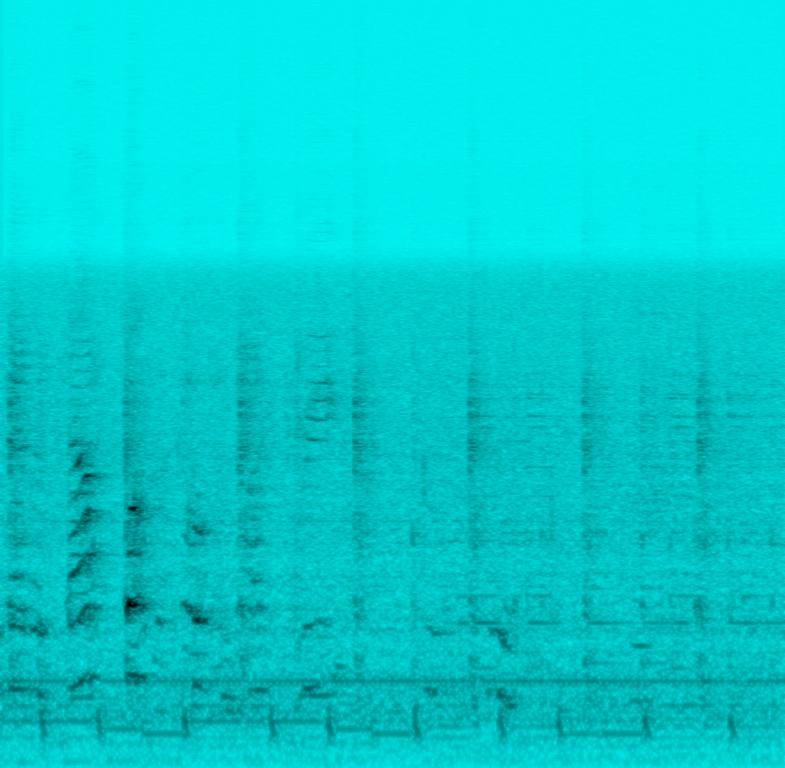
This is an amateur recording of a boy singing along to a kids song playing on a TV. It is an educational song with a female voice in the lead. The melody is being played by an acoustic guitar while the rhythm is played by the electronic drums. The quality of the recording is quite poor. Samples lifted from this recording could still be useful in beat-making.